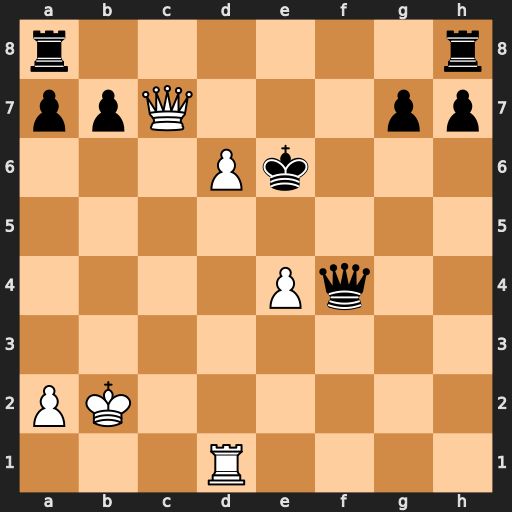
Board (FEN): r6r/ppQ3pp/3Pk3/8/4Pq2/8/PK6/3R4
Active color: w
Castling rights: -
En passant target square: -
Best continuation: Qe7#